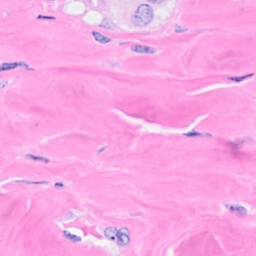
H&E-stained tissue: Breast